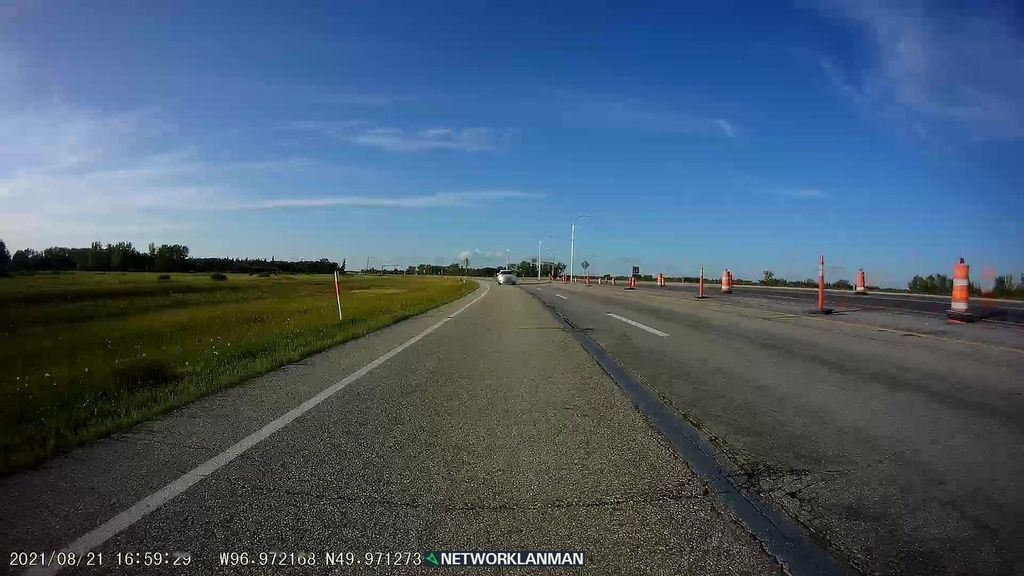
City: winnipeg